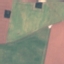
Land use / land cover: AnnualCrop